Interaction volume radius: 5 \u00c5
Interaction volume height: 15 \u00c5
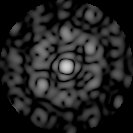
Disorder parameter: 0.5624